Interaction volume radius: 10 \u00c5
Interaction volume height: 20 \u00c5
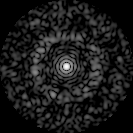
Disorder parameter: 0.8493